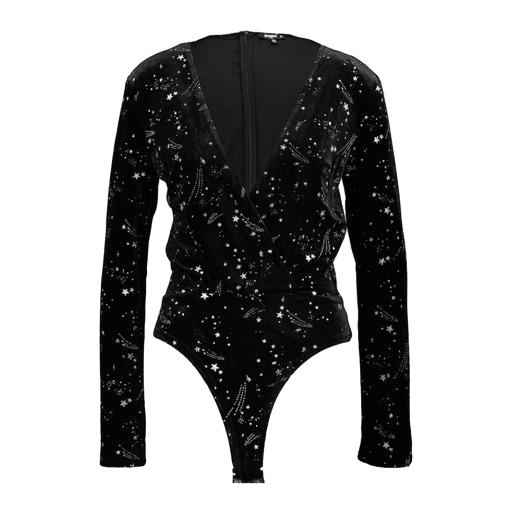
black plunge bodysuit, black mira cape-effect bodysuit, black stars blouse, white background